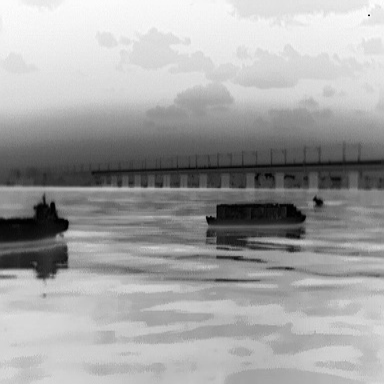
There are three objects shown in the infrared image, including a liner, a fishing_boat, and a warship.